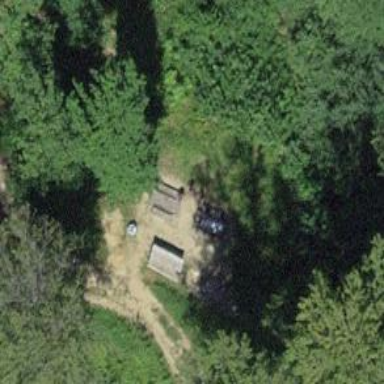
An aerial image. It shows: Barbecue facility.